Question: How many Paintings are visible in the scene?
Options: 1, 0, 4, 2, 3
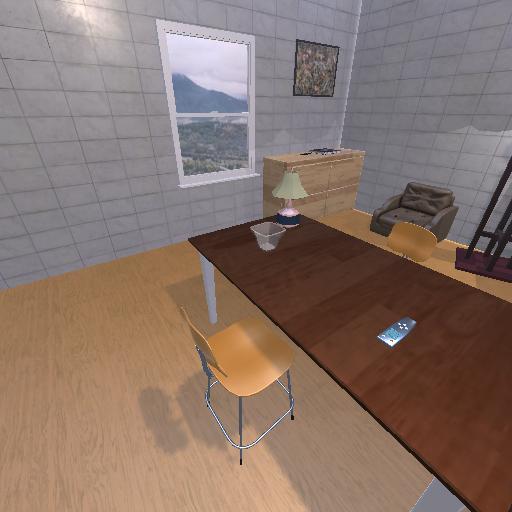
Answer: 1